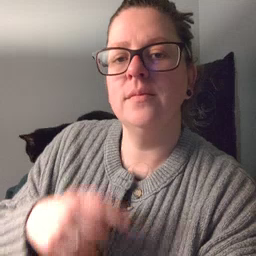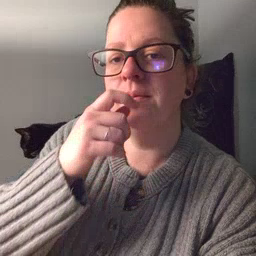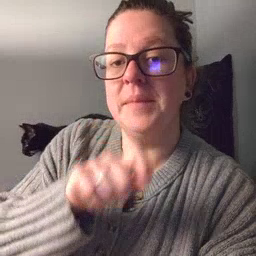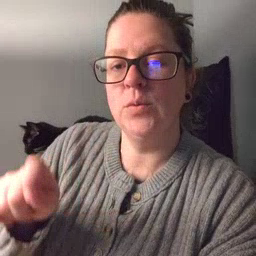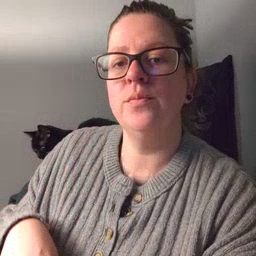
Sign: pencil